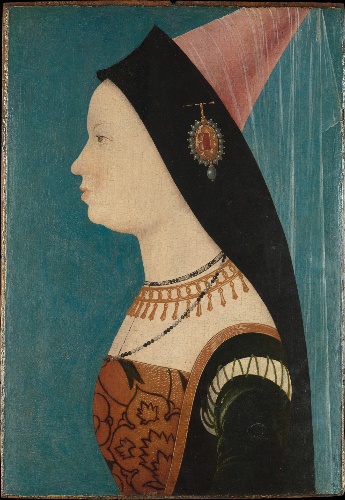
Title: Mary of Burgundy
Artist: Master H.A. or A.H.
Artist bio: Austrian, Tirol (?), active late 1520s
Date: 1528
Object type: Painting
Classification: Paintings
Medium: Oil on fir panel
Dimensions: 17 5/8 x 12 3/16 in. (44.8 x 31 cm); painted surface 17 5/16 x 12 in. (43.9 x 30.5 cm)
Department: Robert Lehman Collection
Credit line: Robert Lehman Collection, 1975
Accession year: 1975
Repository: Metropolitan Museum of Art, New York, NY
Tags: Profiles|Women|Portraits